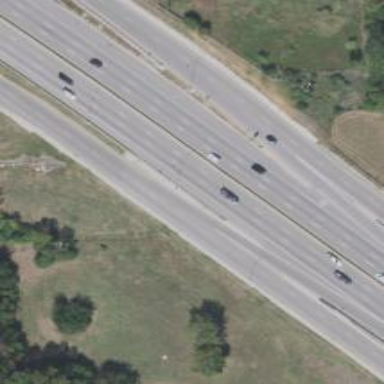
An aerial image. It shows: Asphalt motorway.